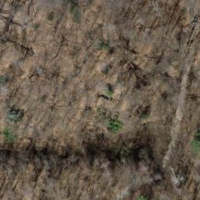
EUNIS habitat code: 41
Species observed at this site:
Fagus sylvatica